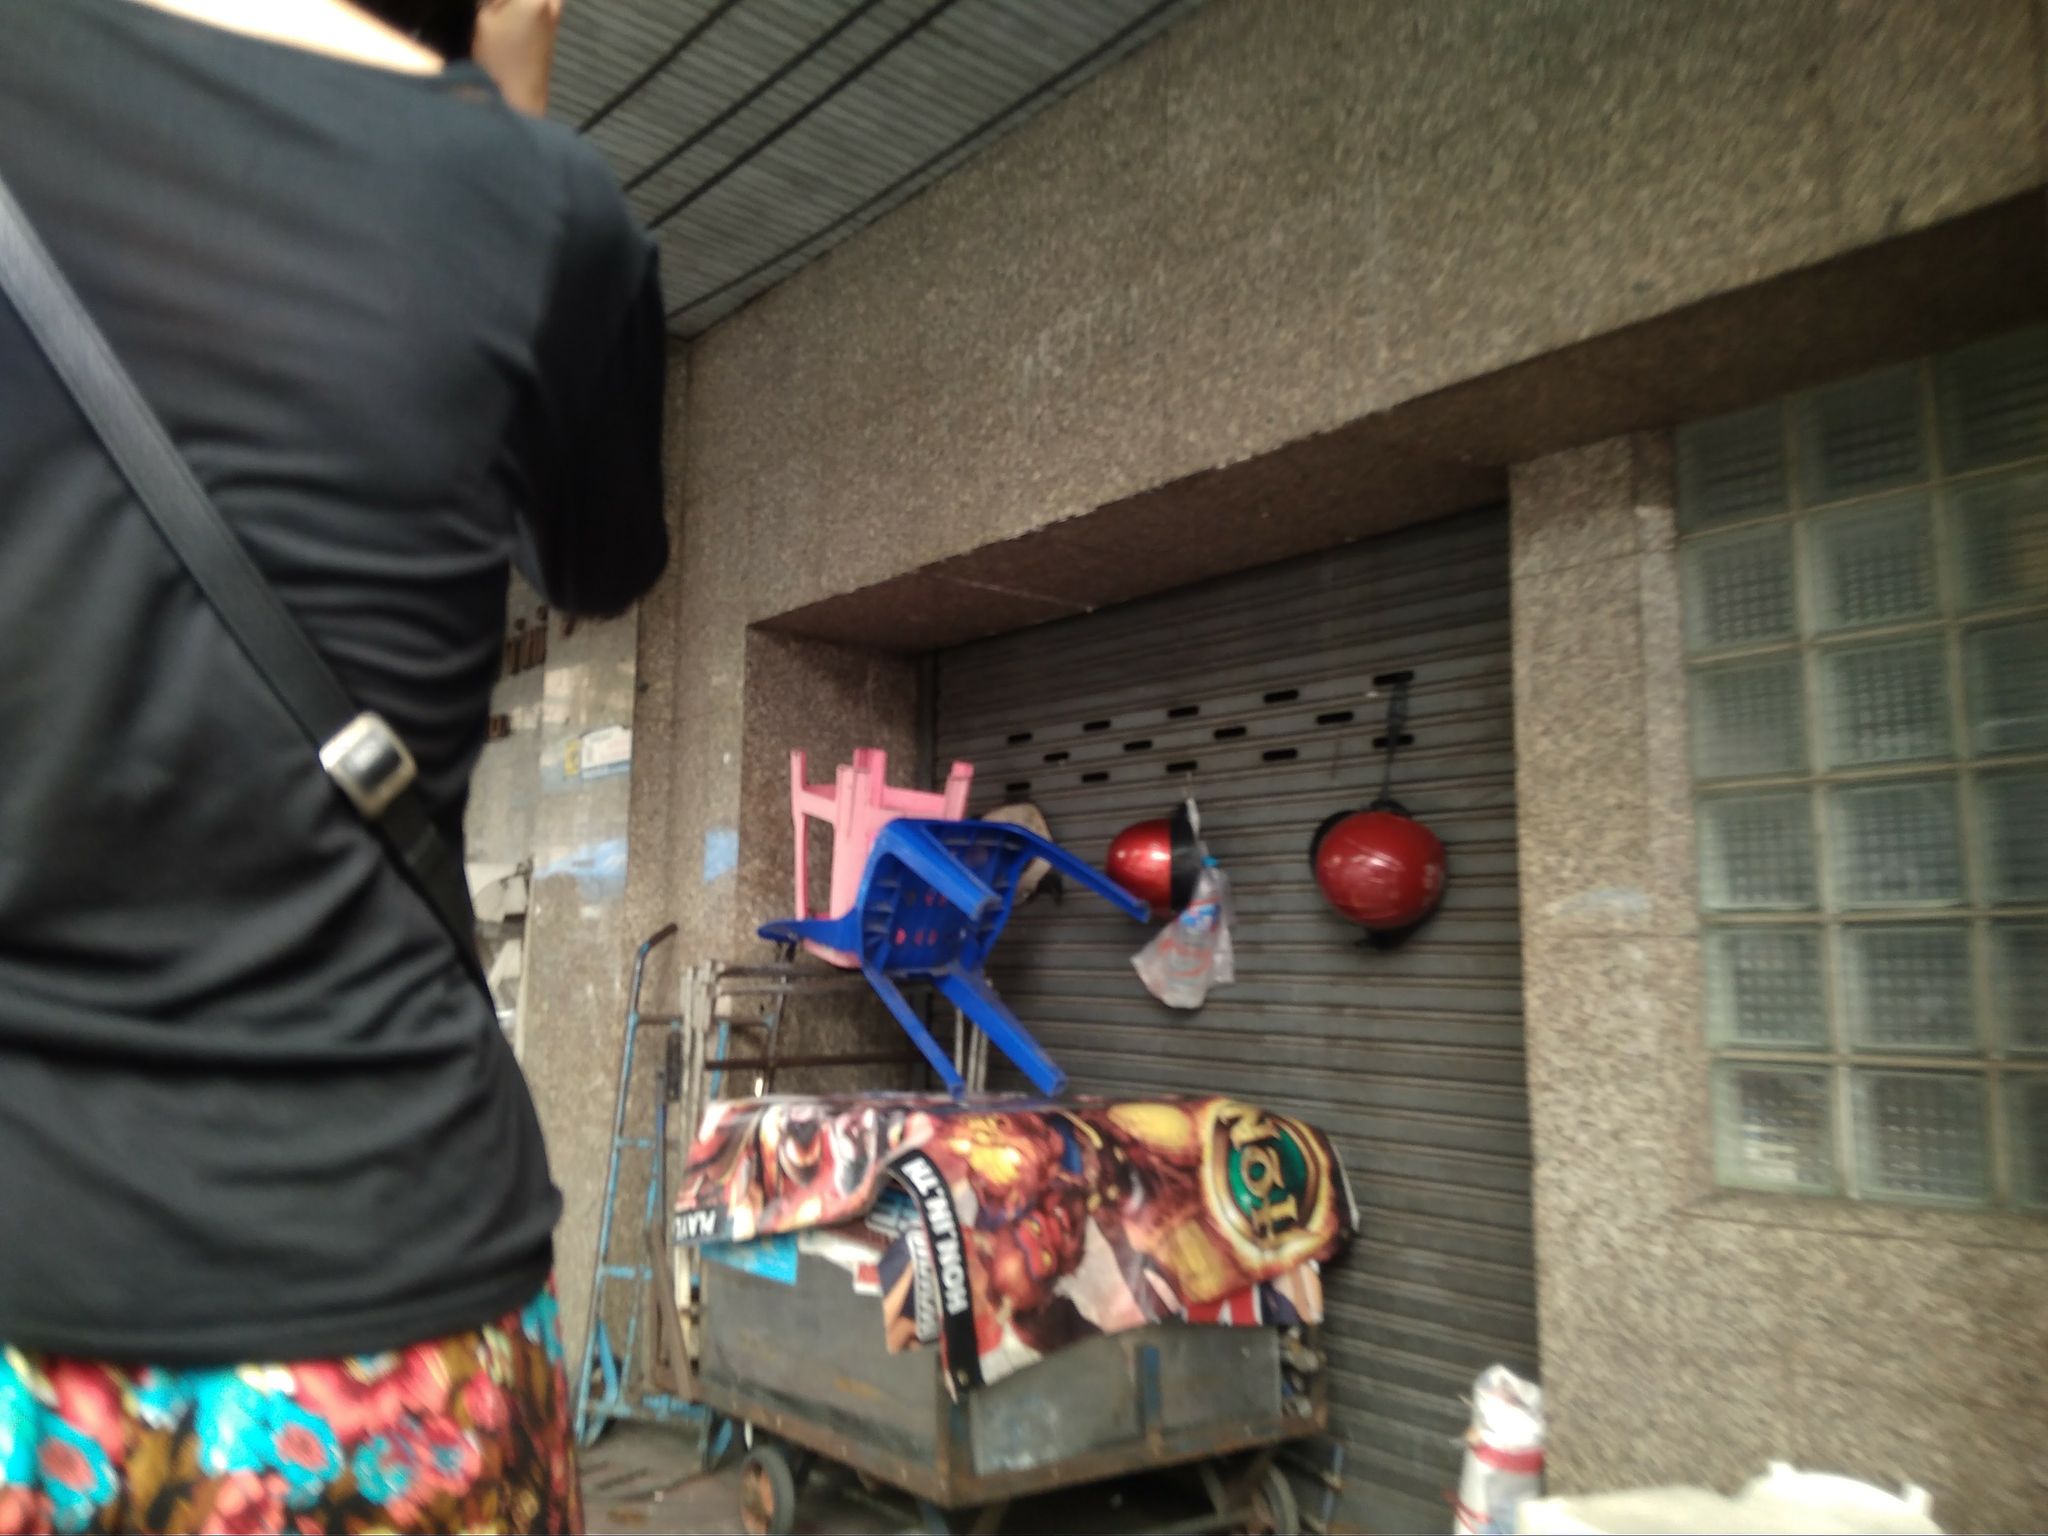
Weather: clear
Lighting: day
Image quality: slightly poor
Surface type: walking surface
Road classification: footway, tertiary
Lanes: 4
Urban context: urban centre
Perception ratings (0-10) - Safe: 3.29, Lively: 1.96, Beautiful: 1.41, Boring: 7.77, Depressing: 8.58, Wealthy: 3.03